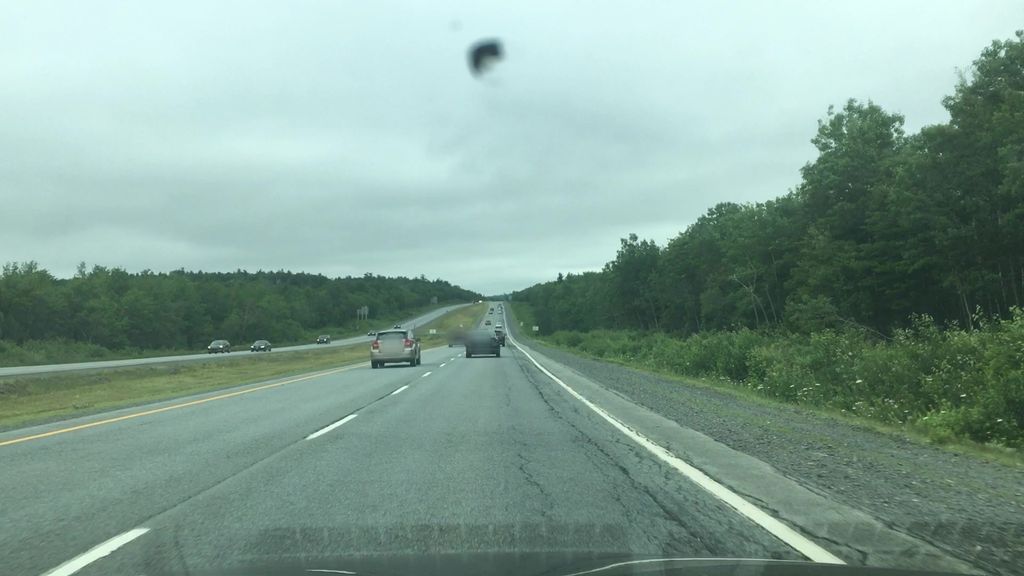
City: halifax